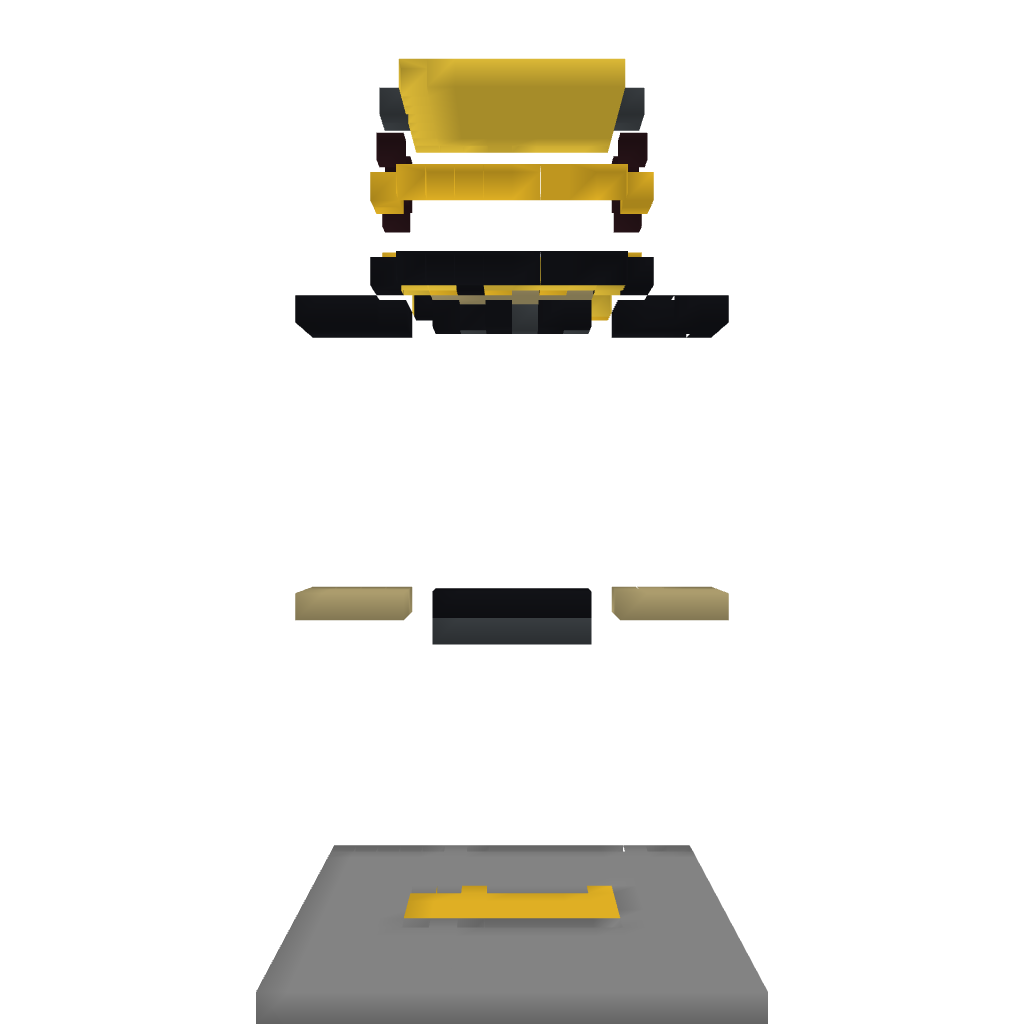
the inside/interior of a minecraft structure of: Player Statue [LanceMac Statue]